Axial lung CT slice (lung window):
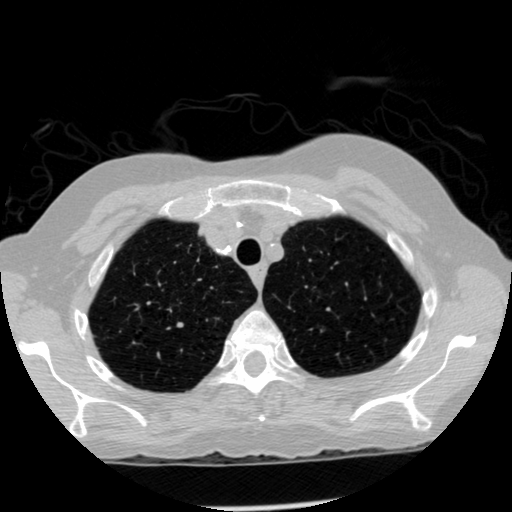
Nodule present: no